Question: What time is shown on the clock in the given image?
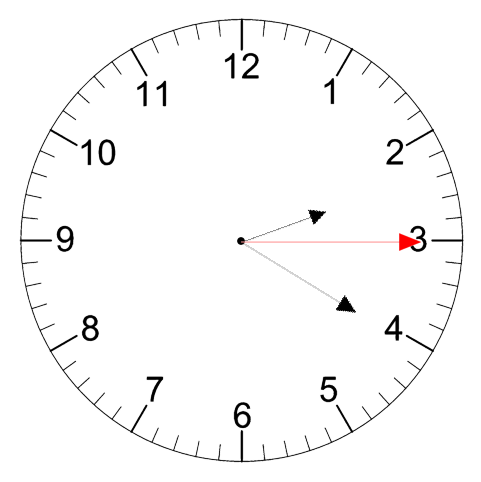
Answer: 02:20:15